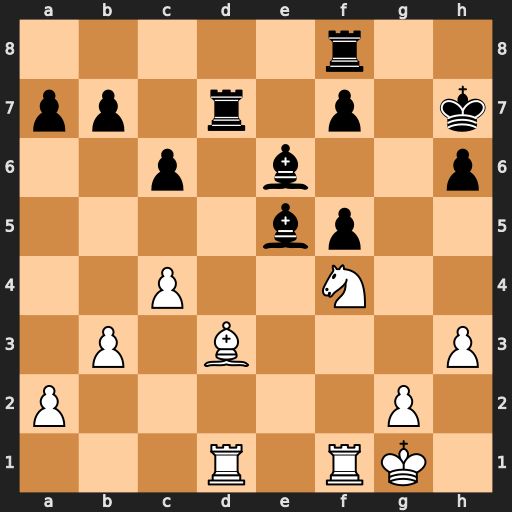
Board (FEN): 5r2/pp1r1p1k/2p1b2p/4bp2/2P2N2/1P1B3P/P5P1/3R1RK1
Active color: w
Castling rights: -
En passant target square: -
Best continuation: Nxe6 fxe6 Bxf5+ exf5 Rxd7+